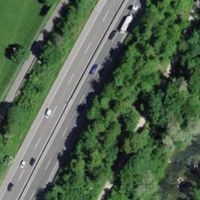
EUNIS habitat code: 57
Species observed at this site:
Aegopodium podagraria